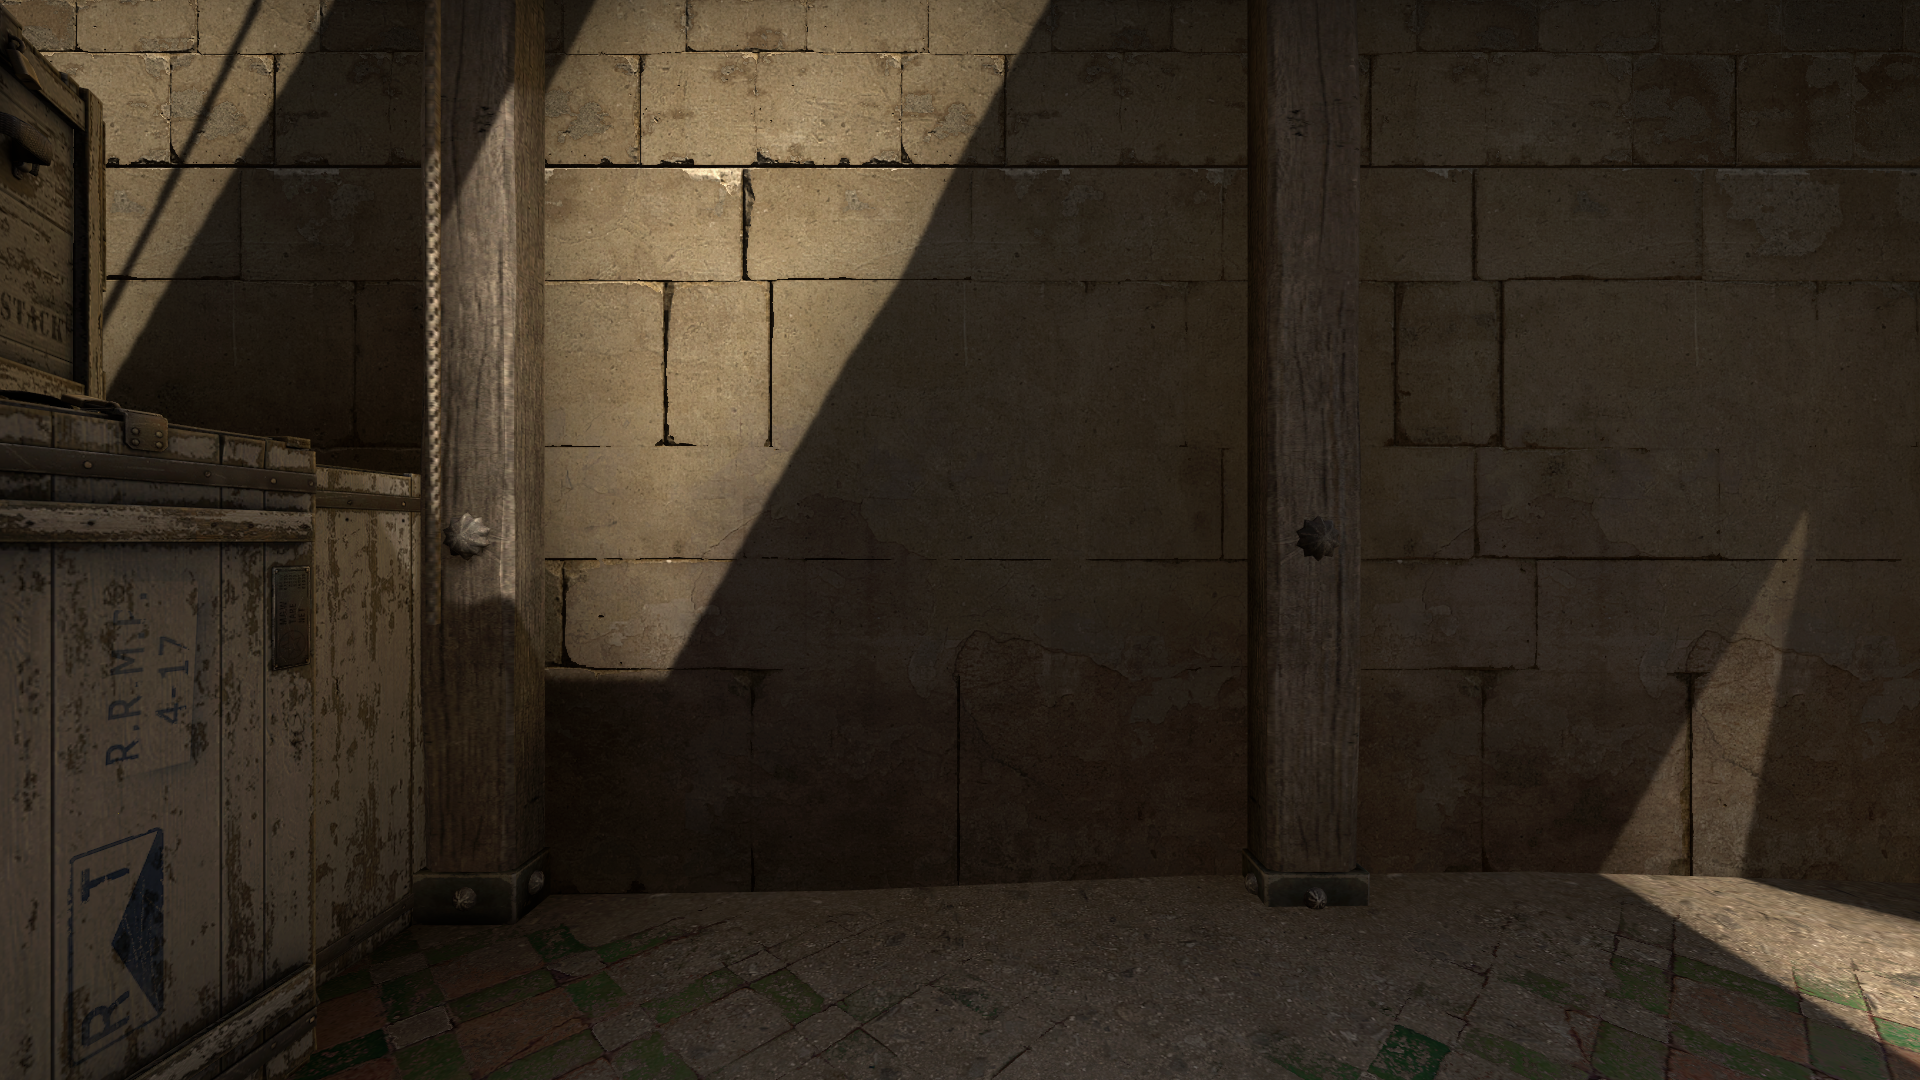
Map: de_dust2